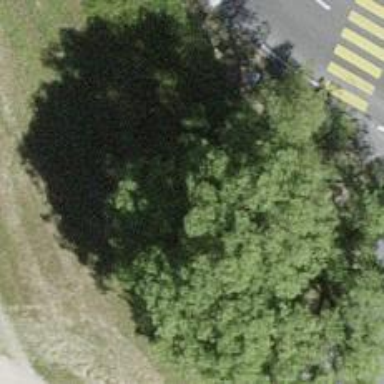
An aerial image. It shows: Urban tree with broadleaved deciduous leaves.